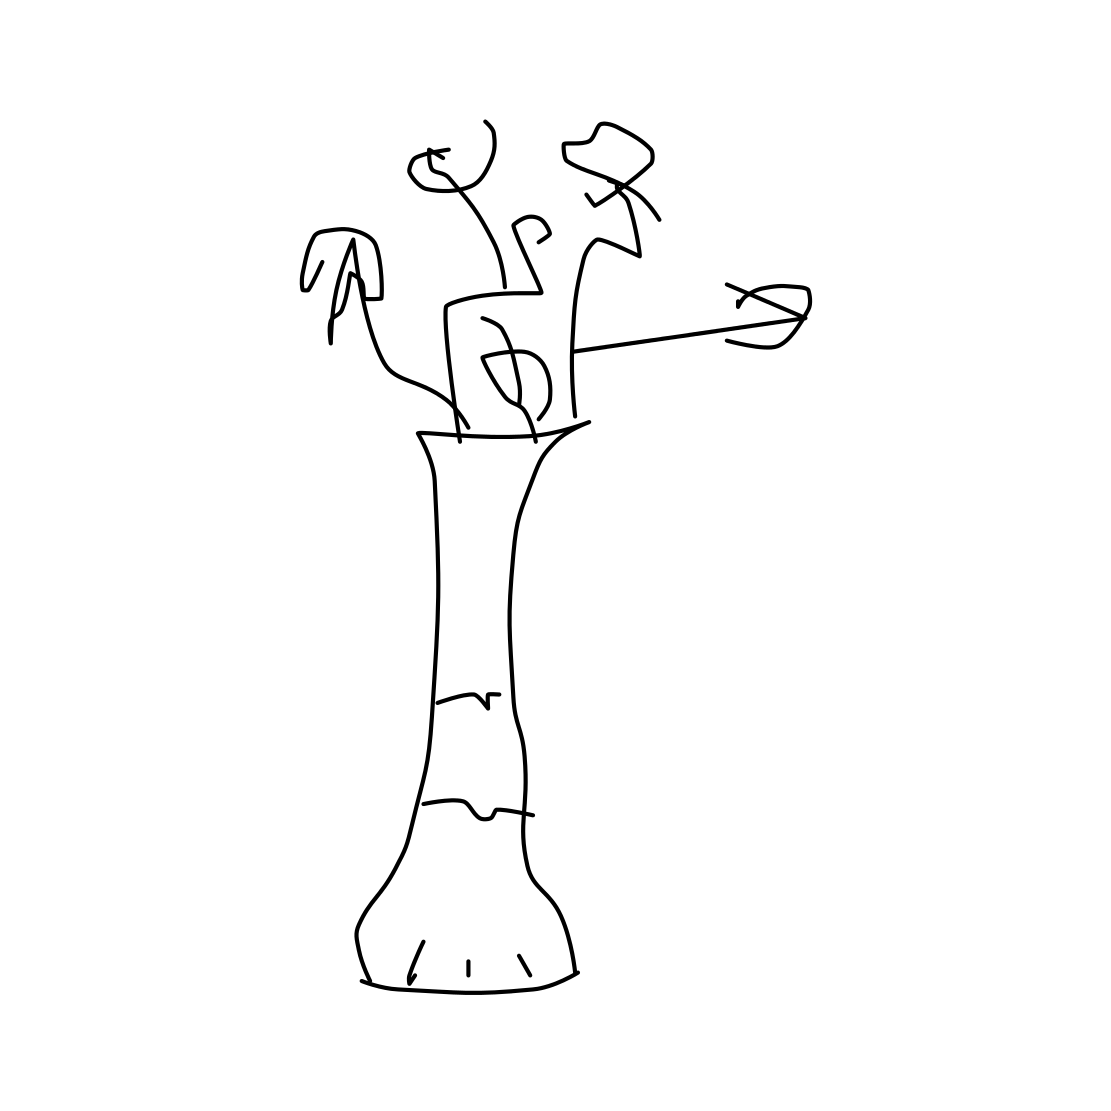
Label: vase